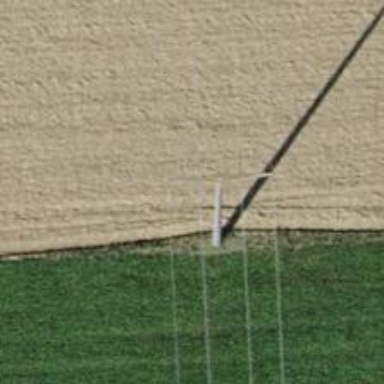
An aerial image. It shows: Concrete power pole.